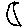
Label: moon